Interaction volume radius: 10 \u00c5
Interaction volume height: 45 \u00c5
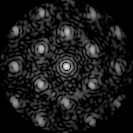
Disorder parameter: 0.3474